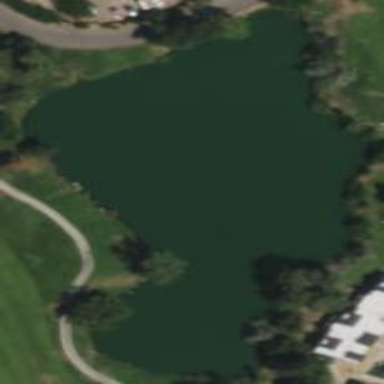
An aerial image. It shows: Picturesque pond acting as water hazard on golf course.